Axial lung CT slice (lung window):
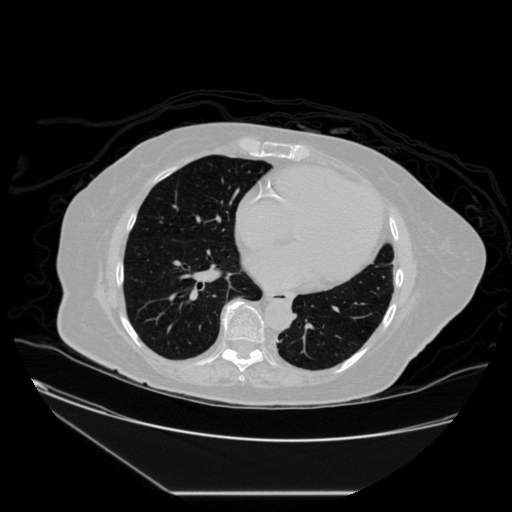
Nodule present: no